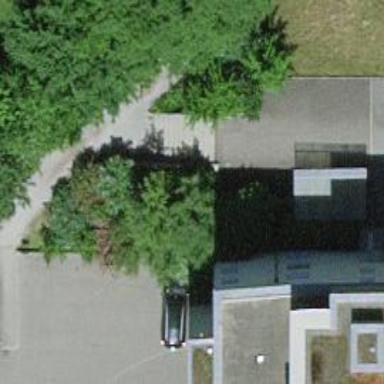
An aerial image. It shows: Set of concrete steps.